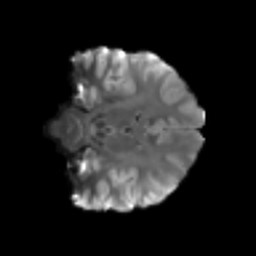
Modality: T2w
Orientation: coronal
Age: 24
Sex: female
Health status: healthy
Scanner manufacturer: siemens
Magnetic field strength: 3 T
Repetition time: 3.6 s
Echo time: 0.092 s